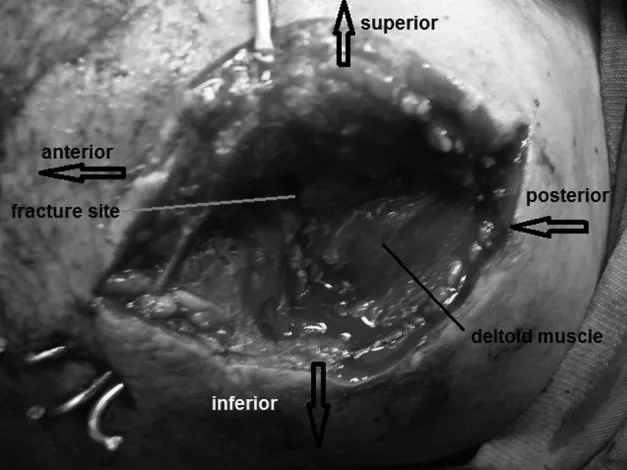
Intra Operative View Showed Fixation of Acromion with 3 Pins.
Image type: medical_photograph (other_medical_photograph)